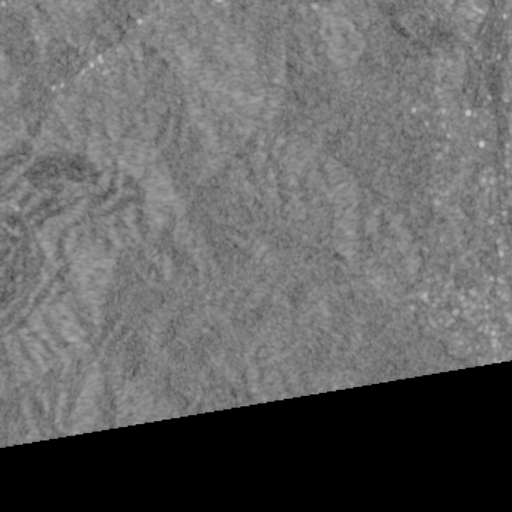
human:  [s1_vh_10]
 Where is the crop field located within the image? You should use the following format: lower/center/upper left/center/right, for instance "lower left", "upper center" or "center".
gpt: The crop field is located in the upper left of the image.
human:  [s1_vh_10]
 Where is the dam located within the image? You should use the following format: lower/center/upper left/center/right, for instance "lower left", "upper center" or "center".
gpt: The dam is located in the lower right of the image.
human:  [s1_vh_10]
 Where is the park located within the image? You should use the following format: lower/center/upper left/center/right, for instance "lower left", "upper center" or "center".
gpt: The park is located in the left of the image.
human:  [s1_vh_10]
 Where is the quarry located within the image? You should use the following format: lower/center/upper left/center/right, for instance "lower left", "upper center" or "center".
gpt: There is no quarry in the image.

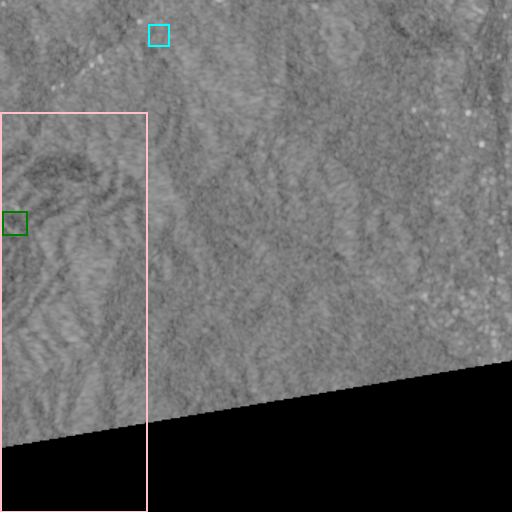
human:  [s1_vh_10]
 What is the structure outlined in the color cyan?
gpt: The structure outlined in cyan is a crop field.
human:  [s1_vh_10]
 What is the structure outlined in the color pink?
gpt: The structure outlined in pink is a park.
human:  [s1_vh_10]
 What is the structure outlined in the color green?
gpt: The structure outlined in green is a parking lot.
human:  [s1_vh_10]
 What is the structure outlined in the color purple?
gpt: There is no purple outline.